Question: Is there a simple "Correct" way to move labels from the side to the top of an input element? if I disable for in lable it goes to the top but that seems like a cheat.

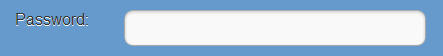
Answer: If your label is not in a '.ui-field-contain' then it is styled as 'block' otherwise as 'inline-block'.